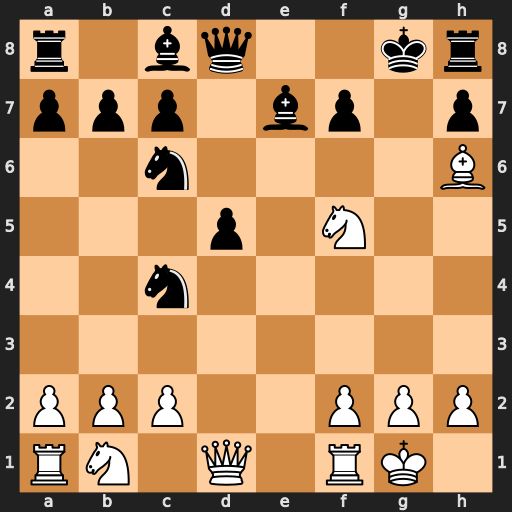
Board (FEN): r1bq2kr/ppp1bp1p/2n4B/3p1N2/2n5/8/PPP2PPP/RN1Q1RK1
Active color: w
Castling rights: -
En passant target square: -
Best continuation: Qg4+ Bg5 Bxg5 Bxf5 Qxf5